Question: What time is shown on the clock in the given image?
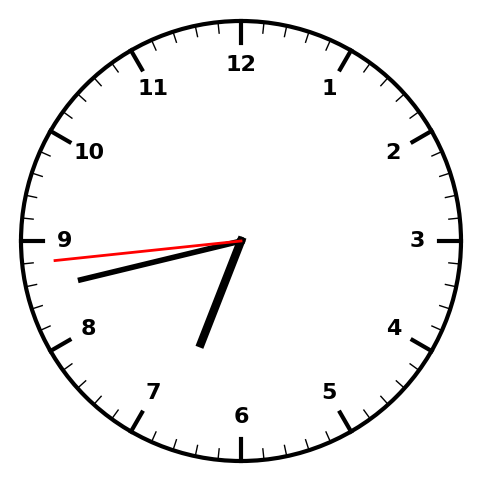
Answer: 06:42:44